Field crop: maize
Growth stage: 2
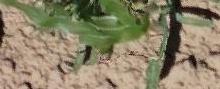
Species: maize